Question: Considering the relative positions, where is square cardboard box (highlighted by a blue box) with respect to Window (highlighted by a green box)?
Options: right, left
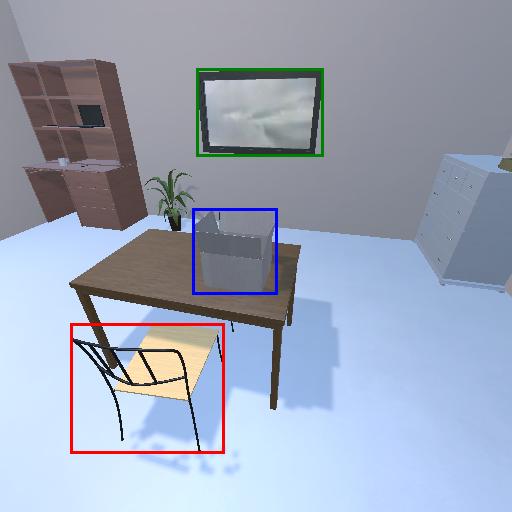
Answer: right